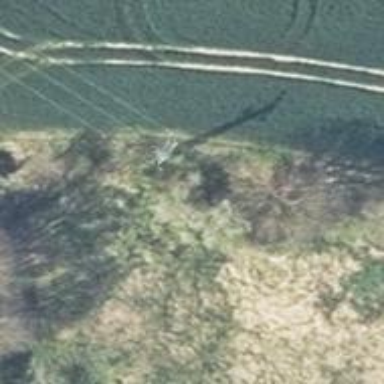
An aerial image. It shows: Power pole.